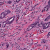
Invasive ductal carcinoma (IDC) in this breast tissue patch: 1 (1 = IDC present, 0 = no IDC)